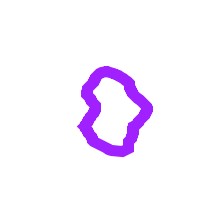
Shape: circle